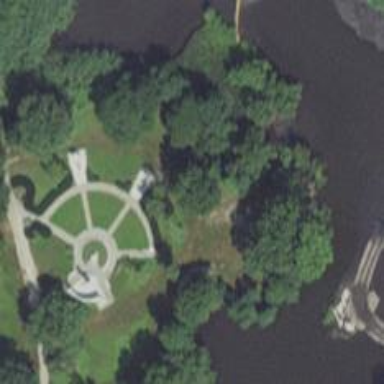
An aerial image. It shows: Historical war memorial.